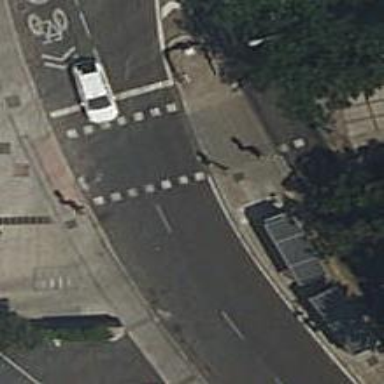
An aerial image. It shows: Road with traffic signals and zebra crossing with traffic signals.